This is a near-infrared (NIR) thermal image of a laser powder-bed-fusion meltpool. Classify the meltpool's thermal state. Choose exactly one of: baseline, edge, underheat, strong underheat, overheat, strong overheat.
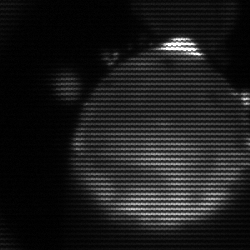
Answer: edge